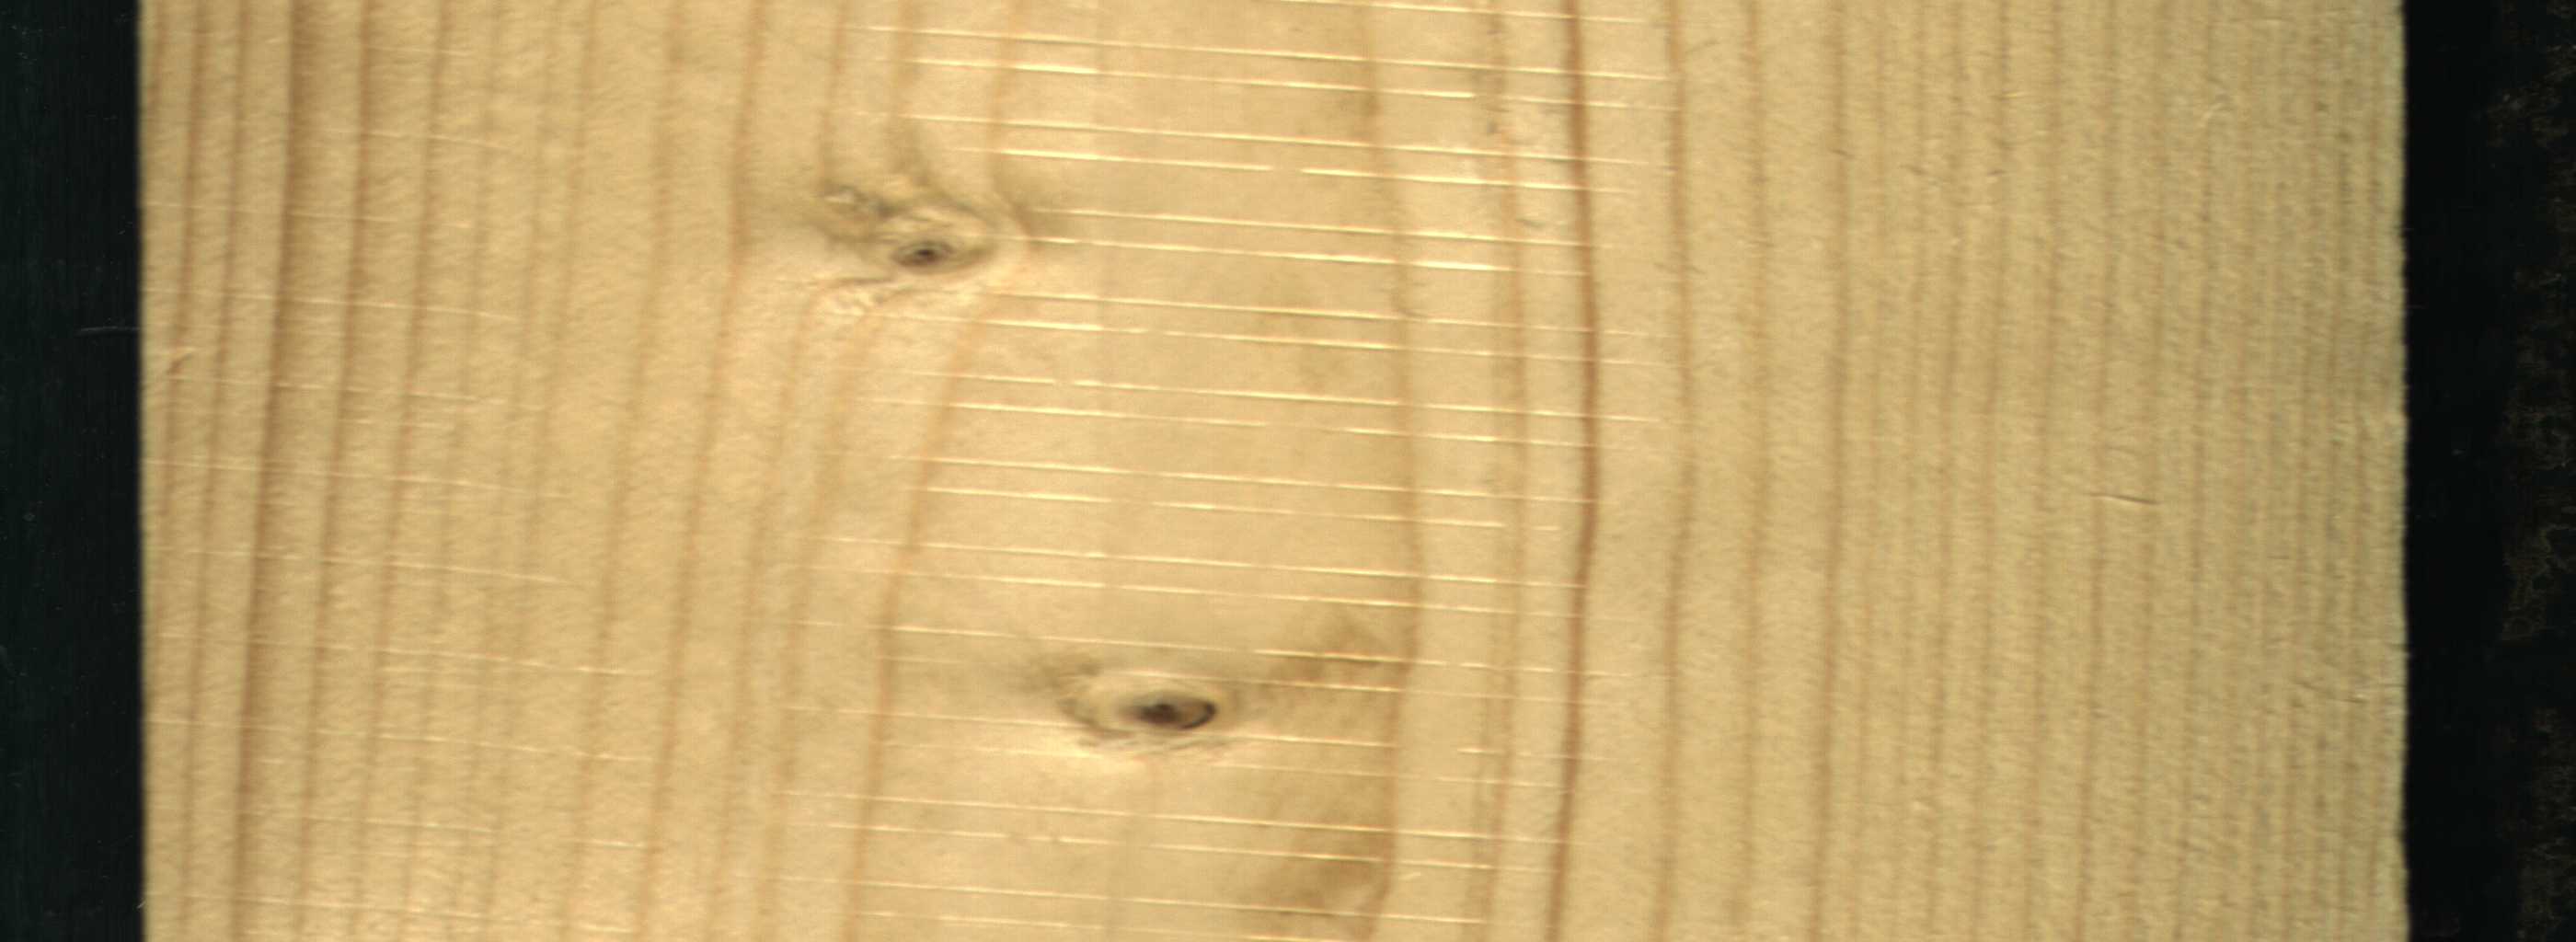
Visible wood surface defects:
Live_Knot
Live_Knot